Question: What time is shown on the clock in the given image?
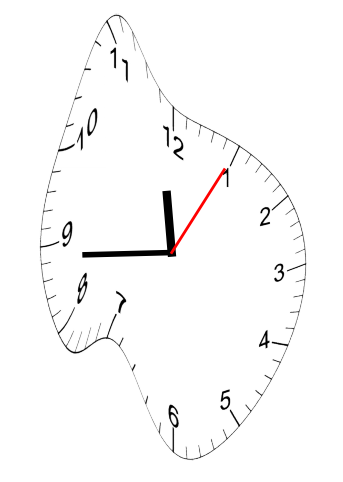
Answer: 11:44:05